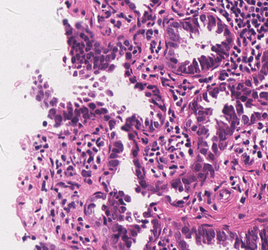
Tumor epithelial tissue: yes
Tumor-associated stroma tissue: yes
Normal tissue: no